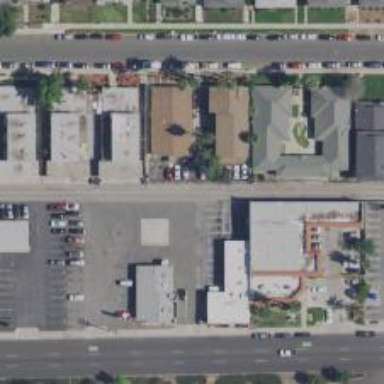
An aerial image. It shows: Alleyway designated as service road.